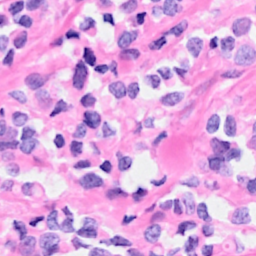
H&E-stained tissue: Breast